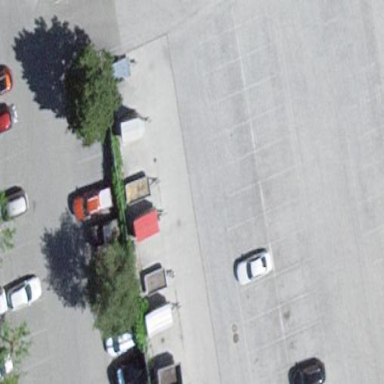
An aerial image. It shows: Parking area with surface.